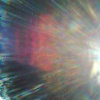
Label: sunburn